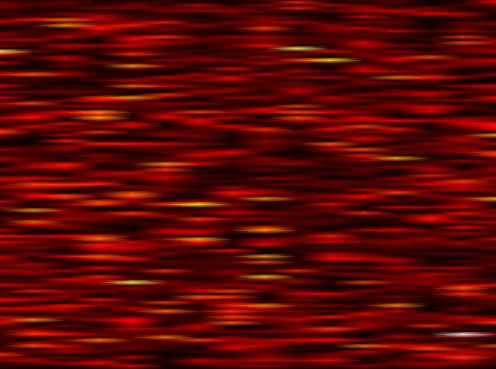
Label: UFMC